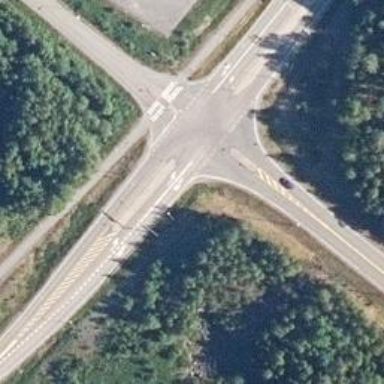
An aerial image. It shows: Asphalt trunk link road.